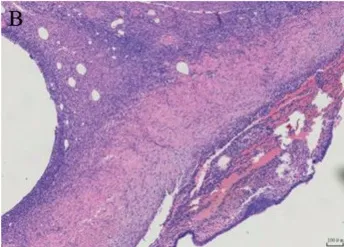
Postoperative pathological images. (A, B) Ovarianstroma with leukemogenesis and fallopian tube composition.
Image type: pathology (h&e)